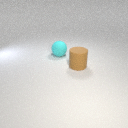
large cyan rubber sphere to the left of large brown rubber cylinder